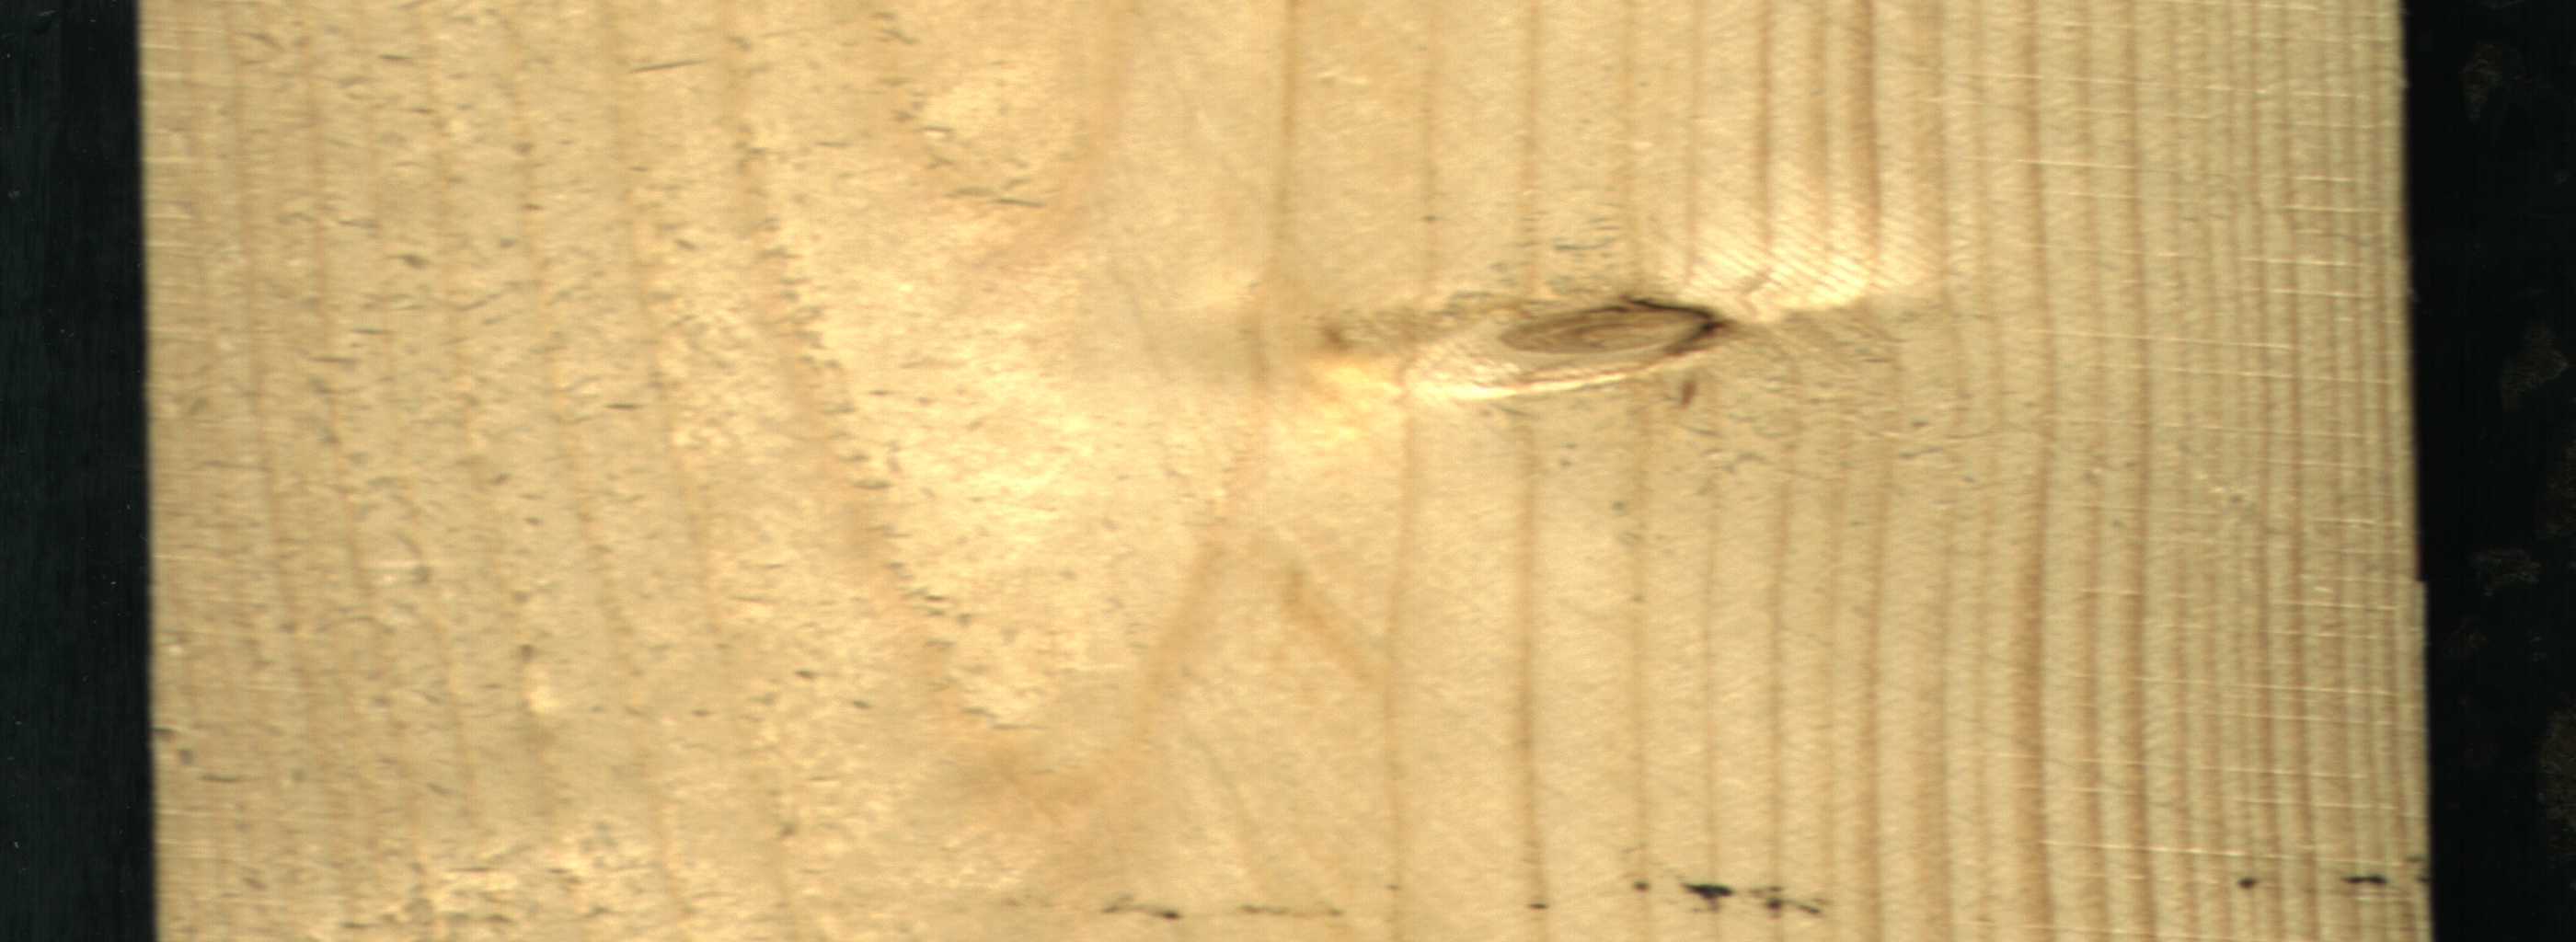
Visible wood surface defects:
Live_Knot